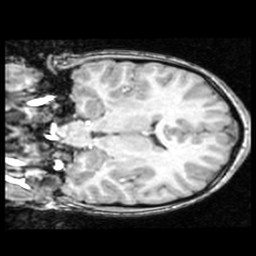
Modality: T1w
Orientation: coronal
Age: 11
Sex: male
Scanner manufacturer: ge
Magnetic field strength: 1.5 T
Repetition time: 0.03333 s
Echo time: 0.008 s